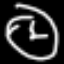
Label: hourglass